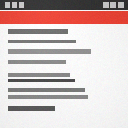
Screen state: on